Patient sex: F
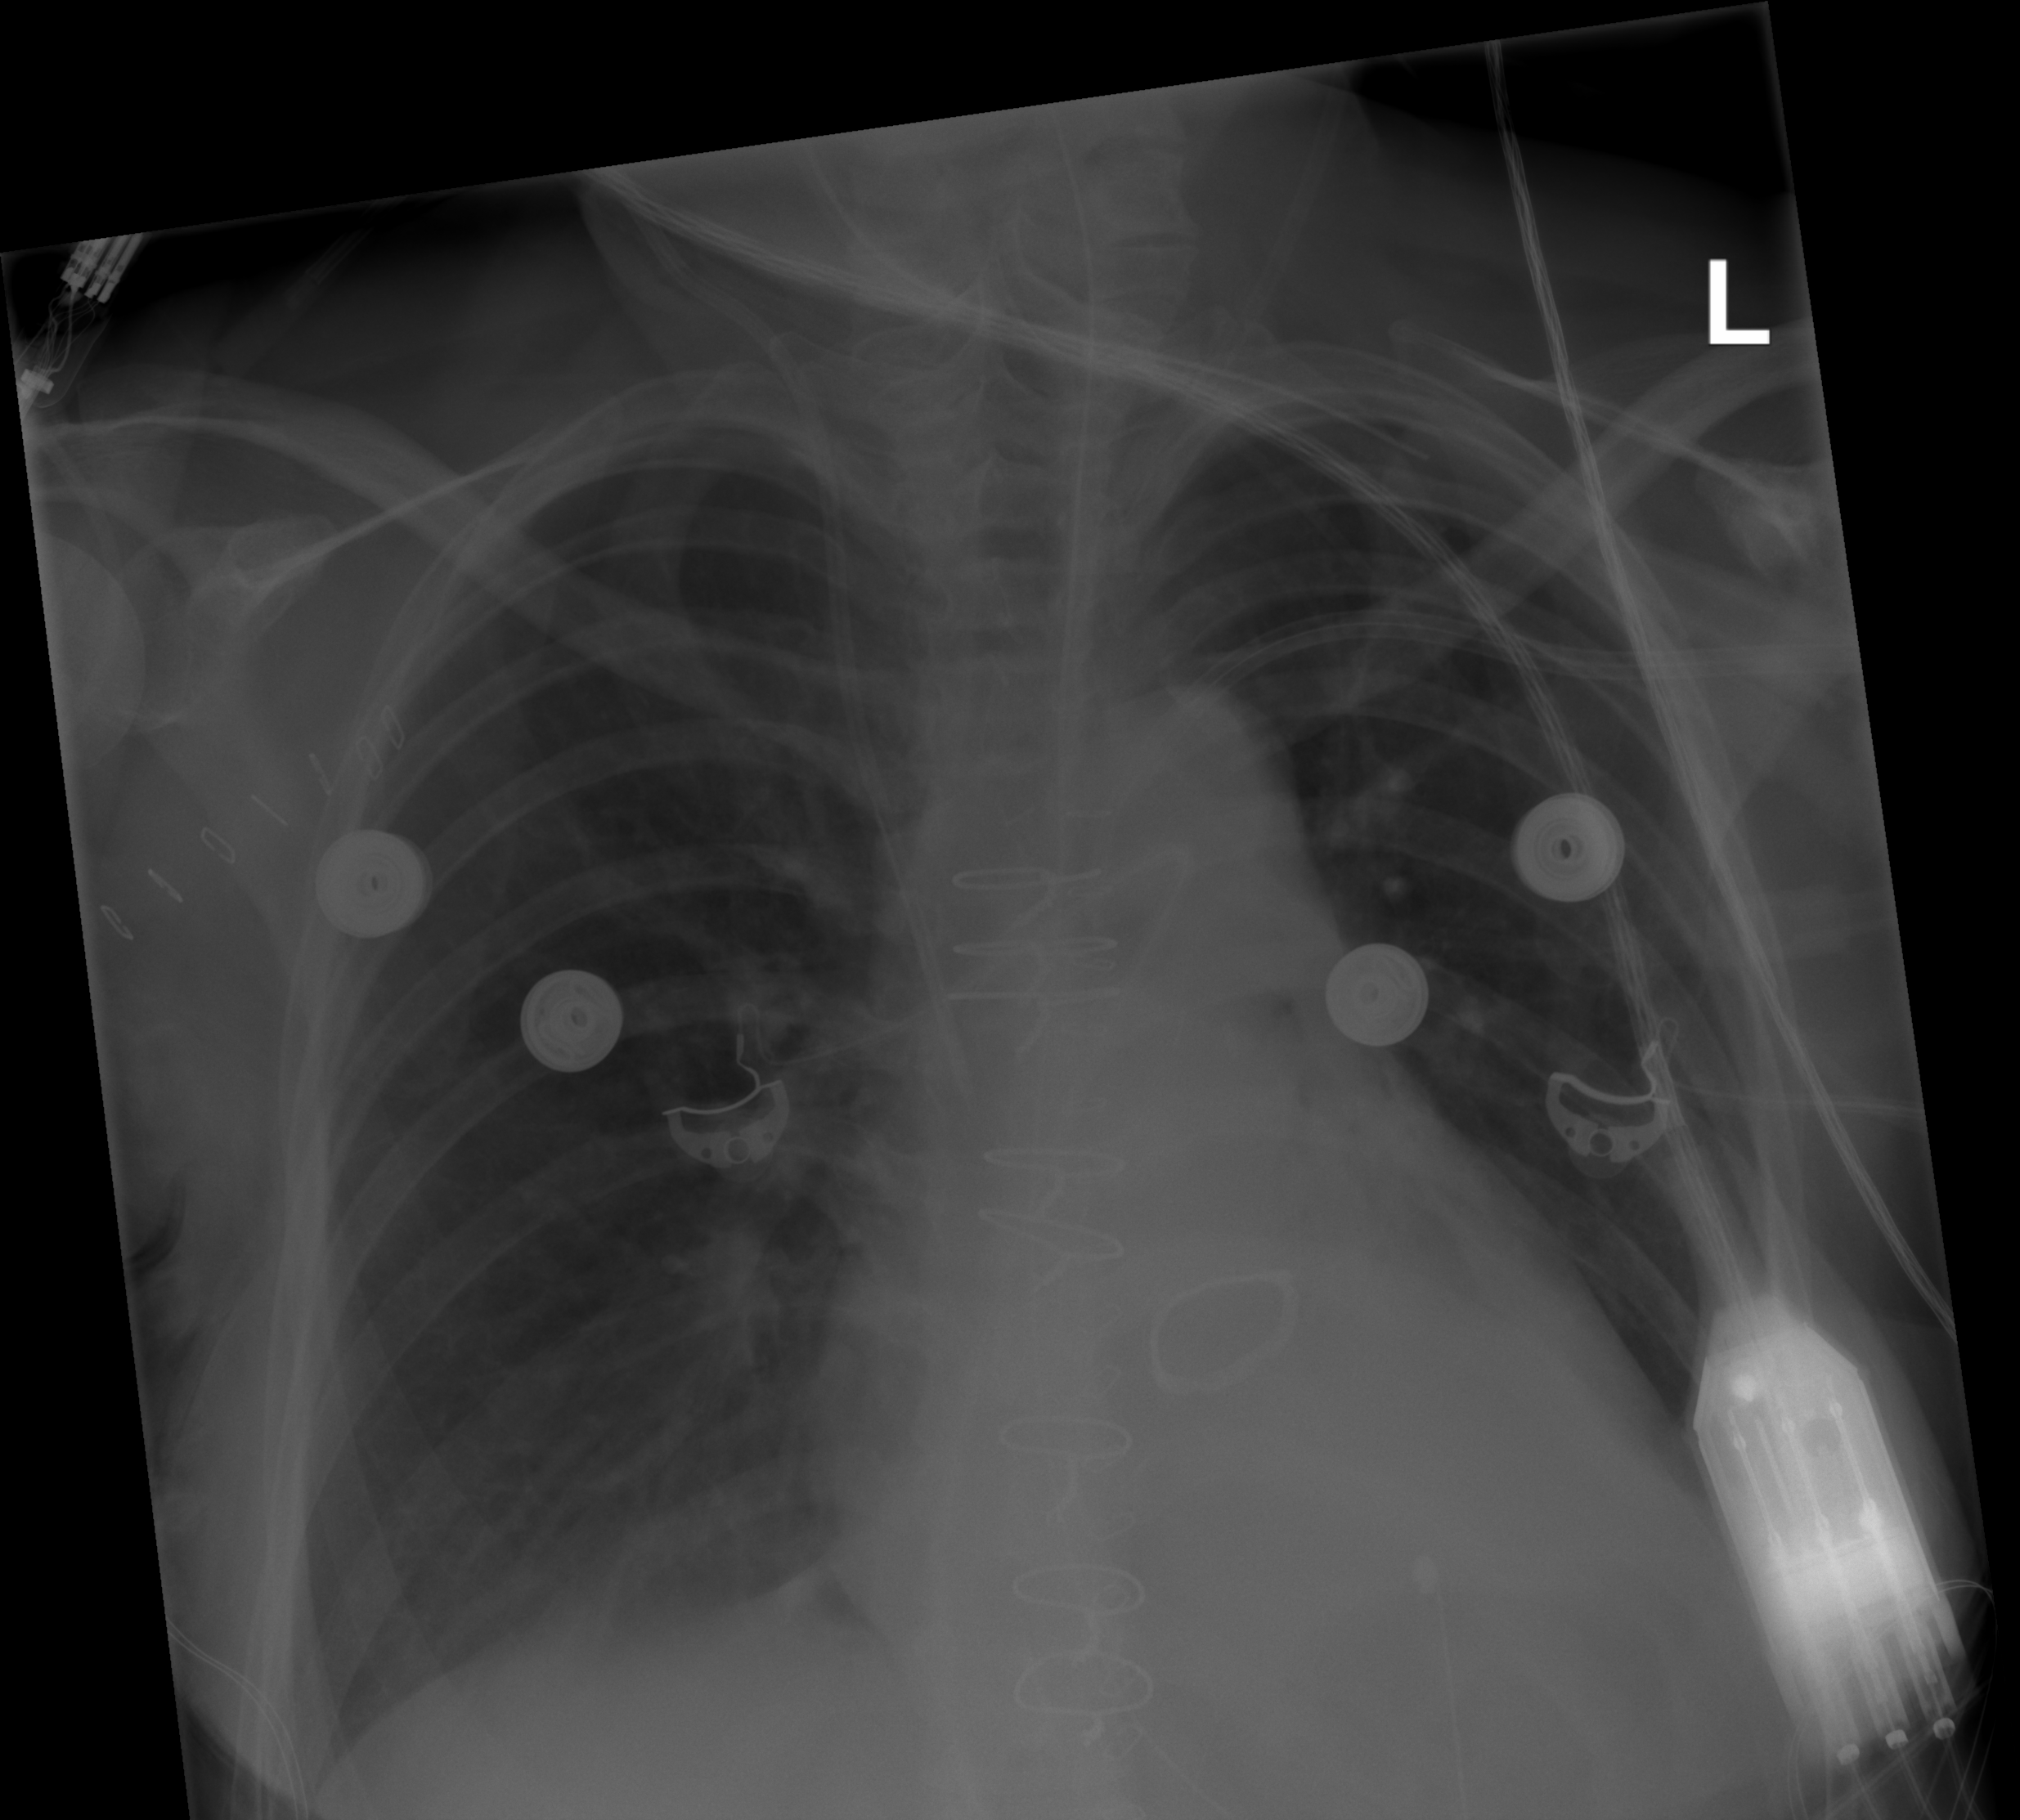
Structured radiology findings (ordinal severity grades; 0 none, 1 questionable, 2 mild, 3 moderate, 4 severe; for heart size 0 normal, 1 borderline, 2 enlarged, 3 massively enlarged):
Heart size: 2
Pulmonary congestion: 0
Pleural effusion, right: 0
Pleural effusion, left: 0
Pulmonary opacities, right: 0
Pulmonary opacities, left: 0
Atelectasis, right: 0
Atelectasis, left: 0